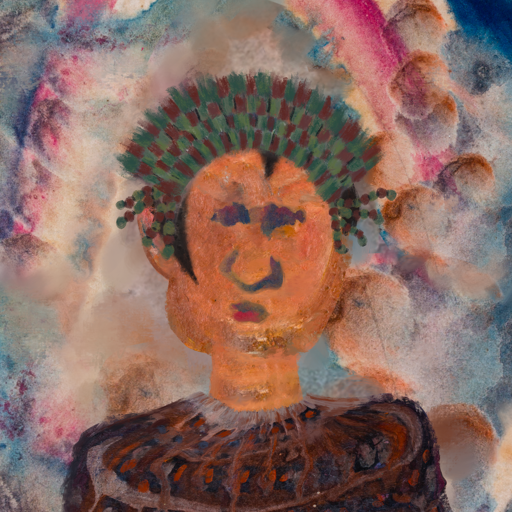
Background: Rupkatha, Head And Neck Front: Boggyland, Face Front: In_The_Sun, Bust: Hypocrite, Hair Front: Roy_Bahadur, Head Accessory: After_Raid_Crown, Second Necklace: Blank, Necklace: Blank, Baby: Blank